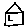
Label: house